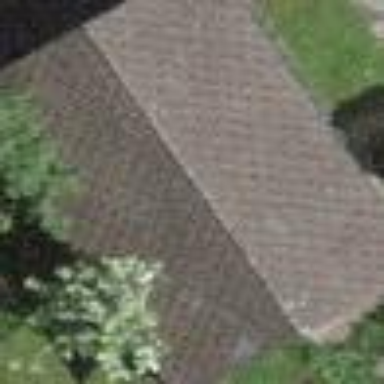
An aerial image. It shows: Garage building.